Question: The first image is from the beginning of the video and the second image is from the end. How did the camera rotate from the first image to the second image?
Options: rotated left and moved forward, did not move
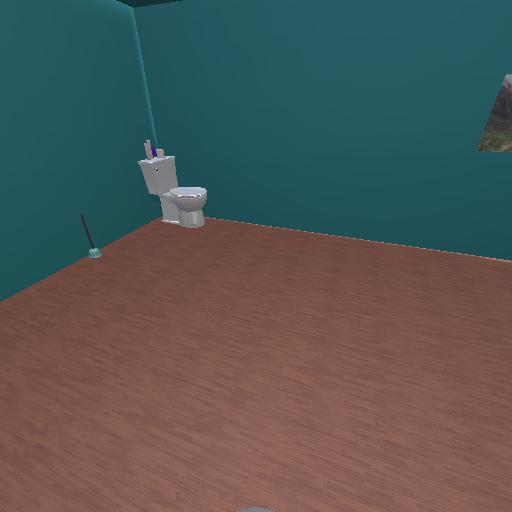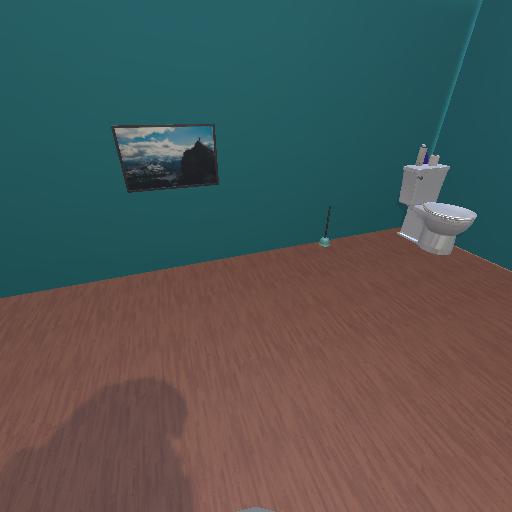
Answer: rotated left and moved forward